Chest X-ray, PA view. Patient: 61 years old, sex M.
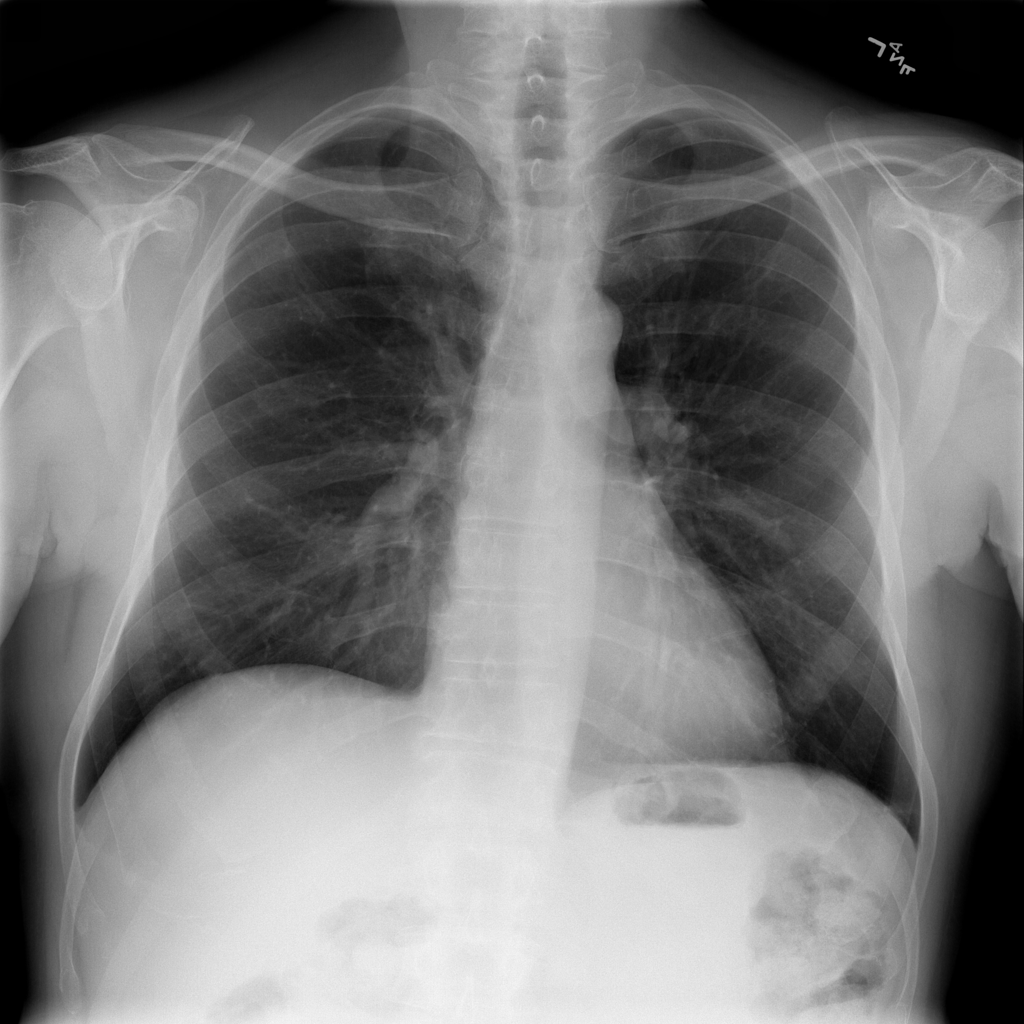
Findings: No Finding